Question: The game is named wizwoz:
Two players, red (referred as r) and
gold (referred as g) initially select two values n and k. An n x n board is created with k
"r" and k "g" randomly placed on the board. Starting with player r, each player puts
his/her letter("r" for player r, "g" for payer g) in one of the empty squares on the board.
After the board is filled, each player's score is equal to the largest connected region on the
board filled with that player's color (where a connected region is one where for any two
squares in the region a path exists consisting of only N/S/E/W moves). The player with
the highest score wins, and is awarded the difference between his/her score and the score
of the other player. Two examples of finished games are shown below, with the largest
connected regions for each player outlined. Note that in the second example the two
sections with 2 r each are not connected.

Im writing the alpha-beta prunning algorithm and stuck with the evaluation function.
Any help? Pseudocode is preferable.
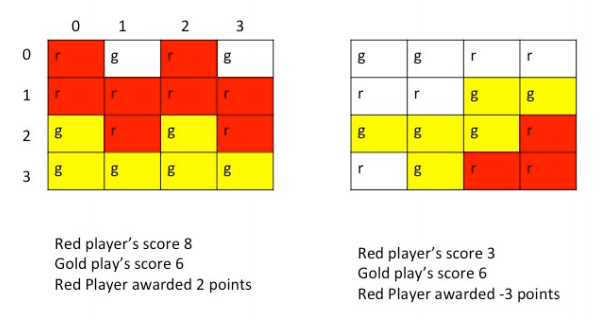
Answer: Start with a really simple evaluation function. For example, just use the current size of the largest component. After you get an ai working, you can worry about tuning the evaluation heuristics.
Here's example pseduocode (not tested)
'''
components = {k:set([k]) for k in board}
def contract(k1, k2):
if color(k1) != color(k2):
return
new = components[k1]
if k2 not in new:
new.union_update(components[k2])
for x in components[k2]:
components[x] = new
for x,y:
contract(board[x,y], board[x,y+1])
contract(board[x,y], board[x+1,y])
return max(map(len, components))
'''